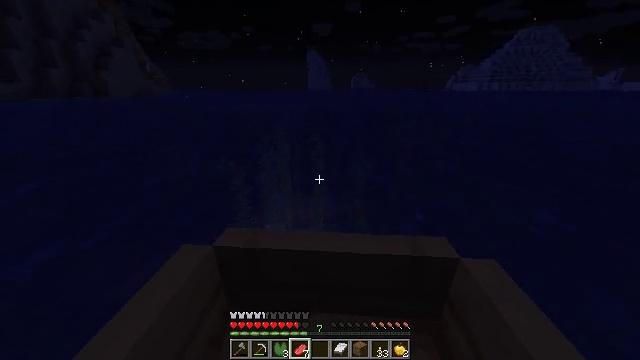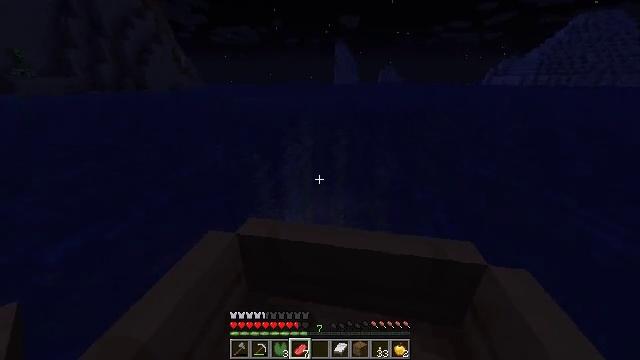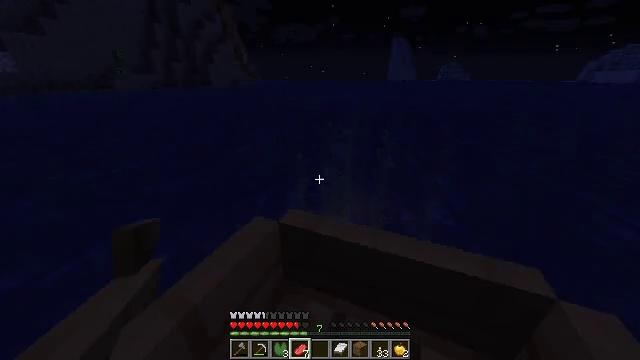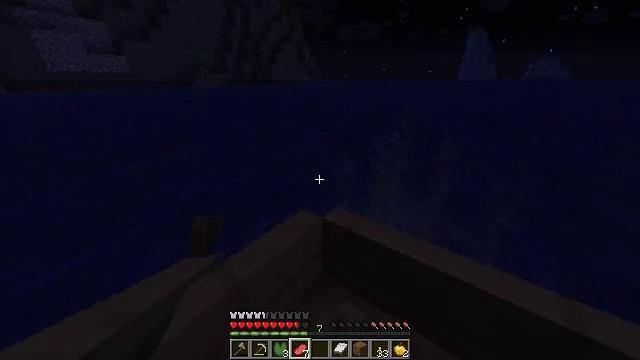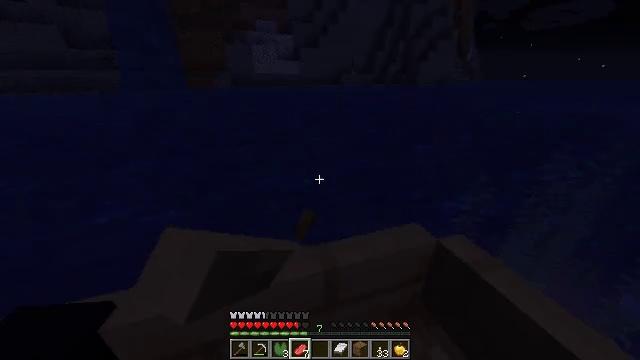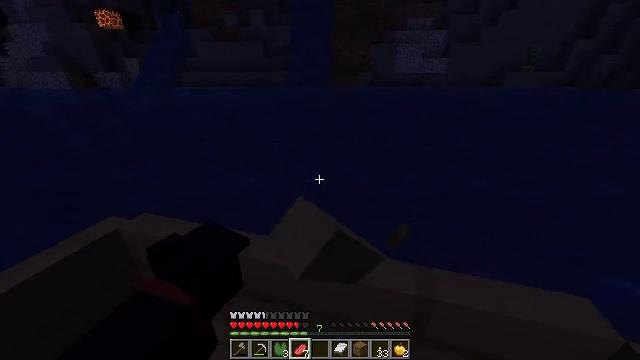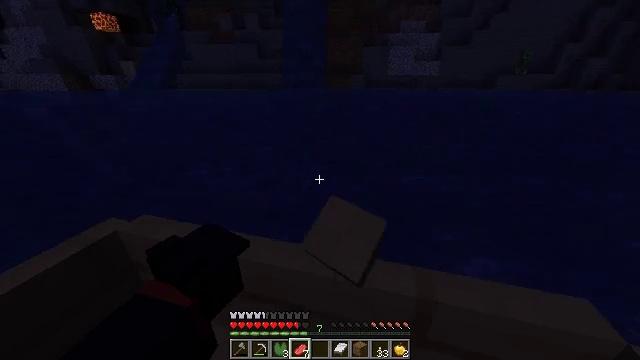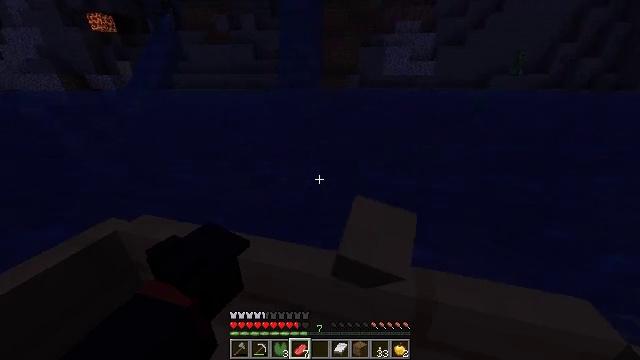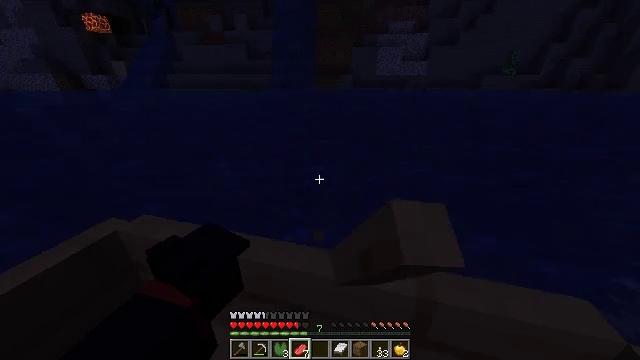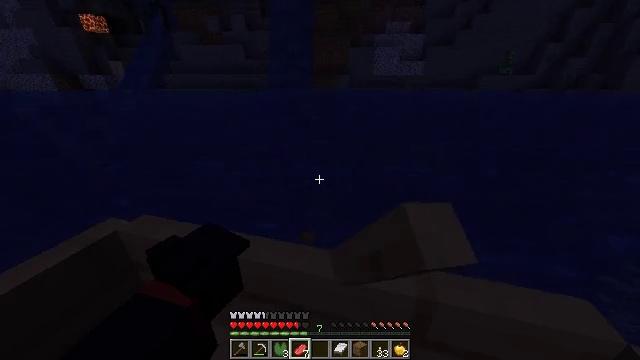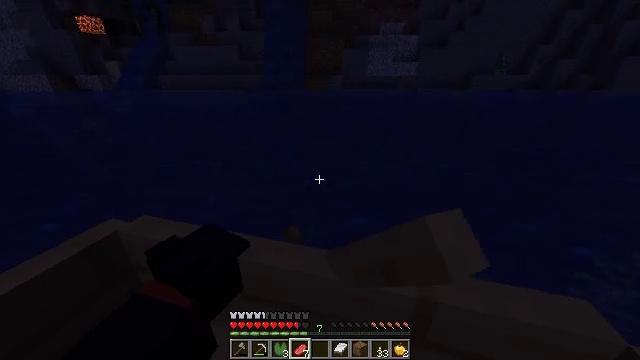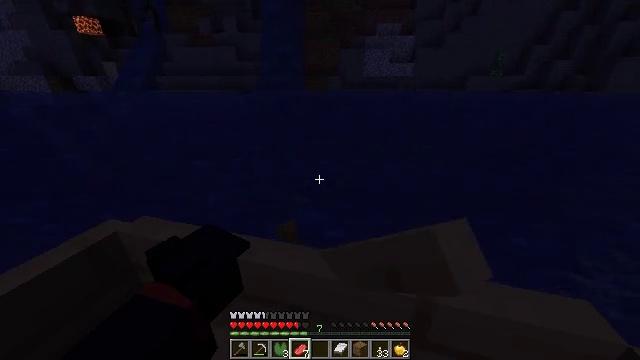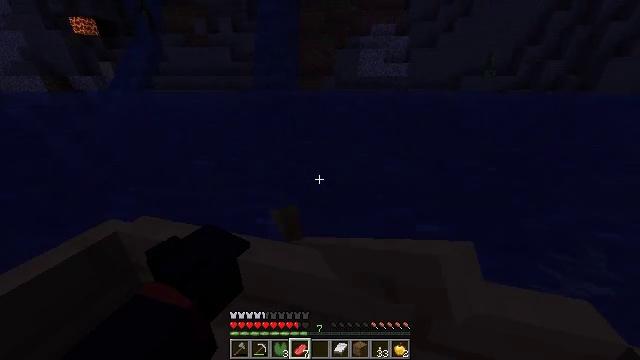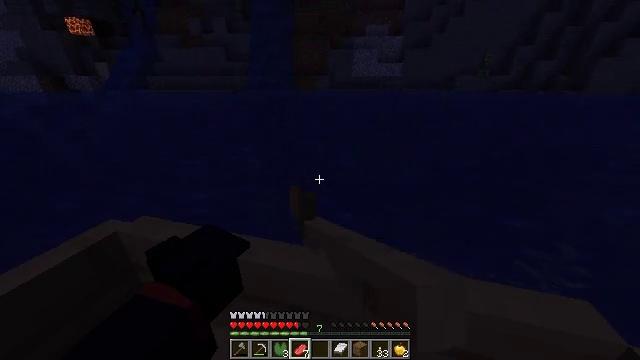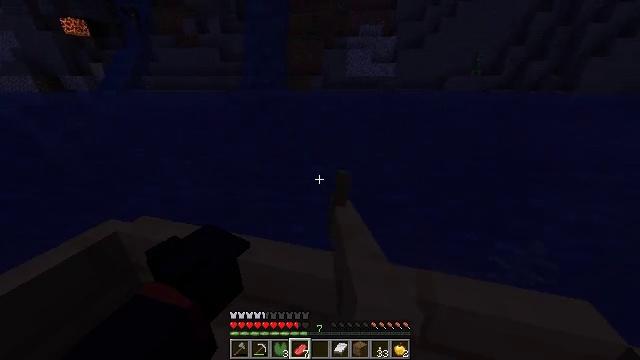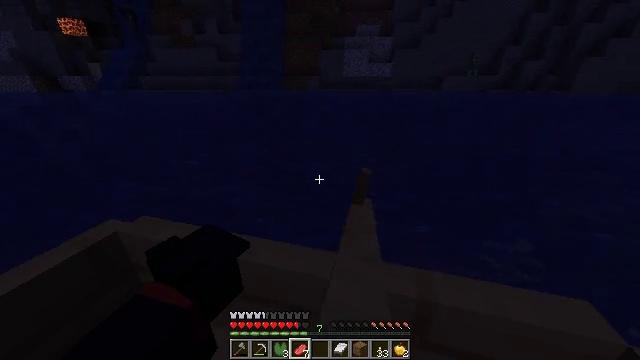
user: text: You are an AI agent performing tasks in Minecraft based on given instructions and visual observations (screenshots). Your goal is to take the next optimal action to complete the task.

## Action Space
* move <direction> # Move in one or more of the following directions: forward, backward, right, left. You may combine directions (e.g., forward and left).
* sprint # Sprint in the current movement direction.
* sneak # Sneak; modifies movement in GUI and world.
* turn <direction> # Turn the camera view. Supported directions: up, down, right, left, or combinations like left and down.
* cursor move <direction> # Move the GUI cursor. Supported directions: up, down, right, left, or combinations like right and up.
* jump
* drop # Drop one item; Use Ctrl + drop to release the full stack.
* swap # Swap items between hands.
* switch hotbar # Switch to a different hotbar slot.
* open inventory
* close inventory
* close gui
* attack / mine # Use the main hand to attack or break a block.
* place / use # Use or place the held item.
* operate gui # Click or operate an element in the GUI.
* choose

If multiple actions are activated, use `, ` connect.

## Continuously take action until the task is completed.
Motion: motion action
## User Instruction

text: Collect mossy stone bricks for building.
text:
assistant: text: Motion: move forward, turn left and down
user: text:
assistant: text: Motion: move forward, turn left
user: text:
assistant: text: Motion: move forward, turn left
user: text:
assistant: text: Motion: move forward, turn left
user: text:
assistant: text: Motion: move forward, turn left
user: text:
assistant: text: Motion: move forward, turn left
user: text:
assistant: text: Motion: move forward
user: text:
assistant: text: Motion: move forward
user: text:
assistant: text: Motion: move forward
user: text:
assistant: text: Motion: move forward
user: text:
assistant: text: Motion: move forward, turn left
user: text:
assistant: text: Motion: move forward, turn left
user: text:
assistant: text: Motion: move forward, turn left
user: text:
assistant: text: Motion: move forward, turn left
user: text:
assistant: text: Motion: move forward, turn left
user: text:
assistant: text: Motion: move forward
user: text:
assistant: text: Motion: move forward
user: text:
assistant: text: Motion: move forward
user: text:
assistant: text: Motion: move forward, turn left and up
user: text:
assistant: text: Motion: move forward, turn left and up
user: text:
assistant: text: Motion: move forward, turn left and up
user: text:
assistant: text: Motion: move forward, turn up
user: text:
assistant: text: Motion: move forward
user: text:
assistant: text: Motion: move forward
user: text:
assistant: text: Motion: move forward, turn up
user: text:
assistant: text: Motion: move forward, turn right and up
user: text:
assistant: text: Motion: move forward, turn right and up
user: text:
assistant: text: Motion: move forward
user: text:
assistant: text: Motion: move forward, turn right and up
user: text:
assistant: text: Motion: move forward, turn right and up